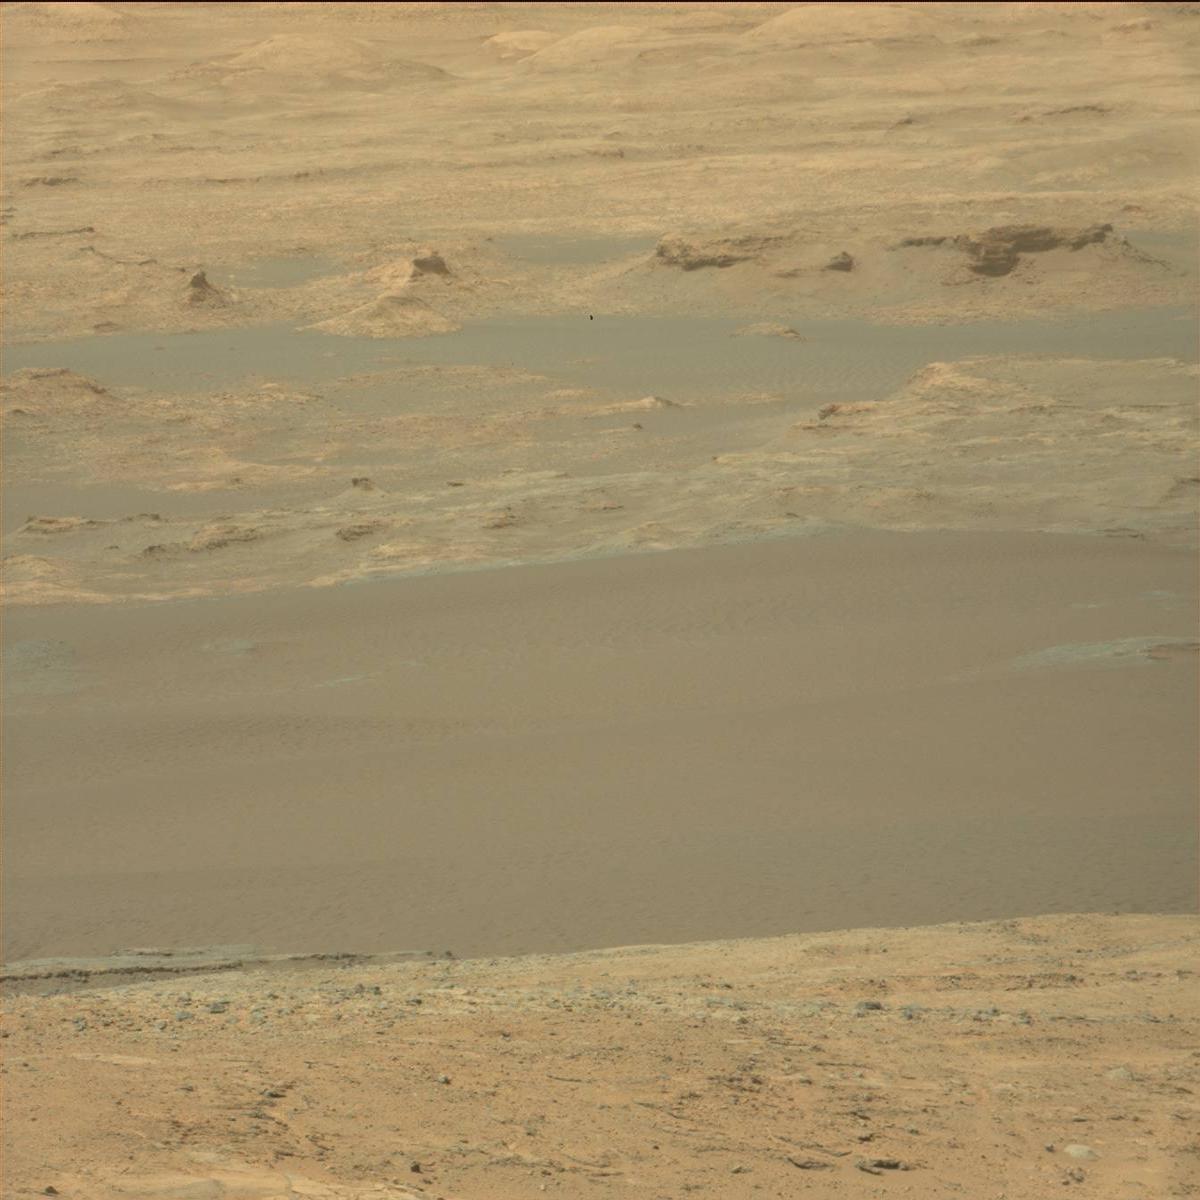
Terrain classes present: Bedrock, Ridge, Sand / Soil